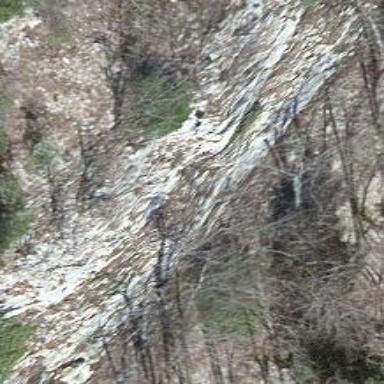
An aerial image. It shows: Cliff in nature.